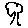
Label: tree